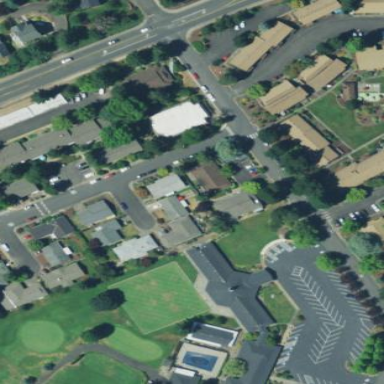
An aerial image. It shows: Civic building that serves as clubhouse for golf course.